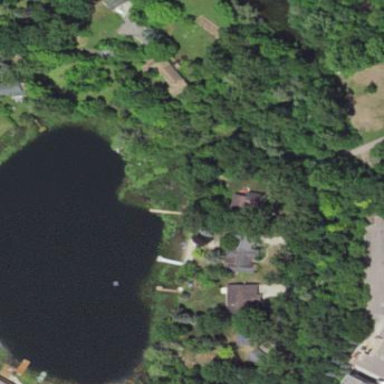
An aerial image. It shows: Serene lake.